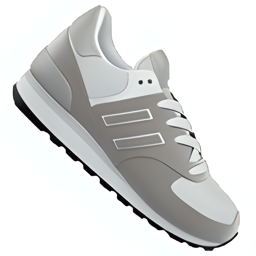
Name: athletic shoe
Emoji: 👟
Group: Objects
Sub-group: clothing